Question: I need to convert my current date which has the format:
'''
MM|dd|yy --- 12|09|11
'''
I need to convert the format to:
'''
MM/dd/yy --12/09/11
'''
The current system date separator is:
'''
-'|'
'''
I use the code as:
'''
var
sDateOne : TDate ;
begin
Label1.Caption:=datetostr(now); {this display as 12|09|11}
ShortDateFormat:='MM/dd/yy';
DateSeparator:='/';
sDateOne:=StrToDate(Label1.Caption);
FormatDateTime('MM/dd/yy',sDateOne );
Label2.Caption:=datetostr(sDateOne); {this i want as 12/09/11 }
end;
'''
but I get an error at line sDateOne:=StrToDate(Label1.Caption);

Please tell me how to convert the date format and display it?
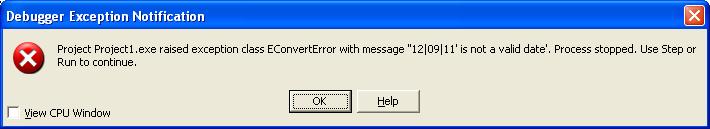
Answer: Here is corrected version of your code:
'''
var
DateOne: TDate;
LocalFormatSettings: TFormatSettings;
begin
Label1.Caption := datetostr(now); {this display as 12|09|11}
DateOne := StrToDate(Label1.Caption);
GetLocaleFormatSettings(LOCALE_SYSTEM_DEFAULT, LocalFormatSettings);
LocalFormatSettings.DateSeparator := '/';
Label2.Caption := FormatDateTime('MM/dd/yy', DateOne, LocalFormatSettings); {this i want as 12/09/11 }
end;
'''
For 'GetLocaleFormatSettings' information, please see <URL>